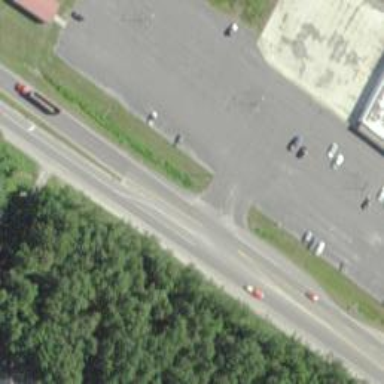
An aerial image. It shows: Trunk highway.